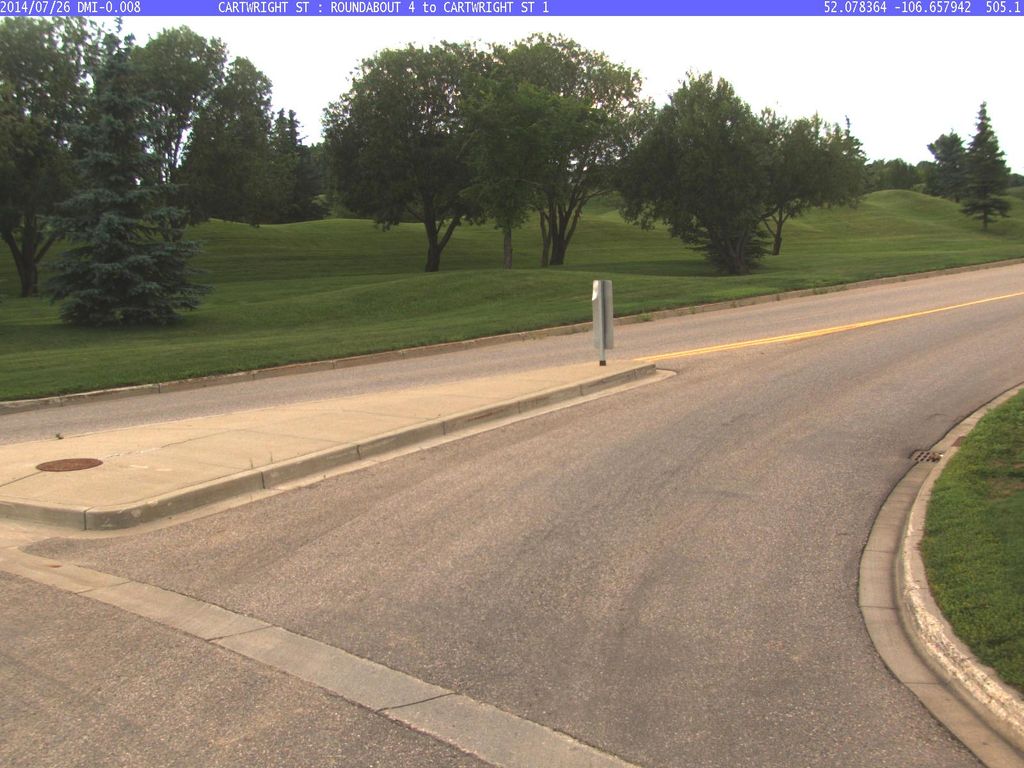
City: saskatoon